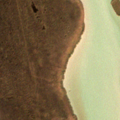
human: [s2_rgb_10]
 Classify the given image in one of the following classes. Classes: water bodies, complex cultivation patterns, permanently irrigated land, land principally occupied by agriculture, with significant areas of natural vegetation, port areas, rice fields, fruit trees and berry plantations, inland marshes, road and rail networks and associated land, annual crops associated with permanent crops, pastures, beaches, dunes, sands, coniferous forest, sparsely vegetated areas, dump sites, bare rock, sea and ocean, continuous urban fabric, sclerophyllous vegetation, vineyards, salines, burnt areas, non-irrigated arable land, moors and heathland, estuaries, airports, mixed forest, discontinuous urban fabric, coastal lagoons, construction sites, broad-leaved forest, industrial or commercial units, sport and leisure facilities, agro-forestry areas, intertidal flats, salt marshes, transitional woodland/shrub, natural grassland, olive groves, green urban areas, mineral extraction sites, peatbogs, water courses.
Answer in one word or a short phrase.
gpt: inland marshes, water bodies